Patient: sex F, age 74
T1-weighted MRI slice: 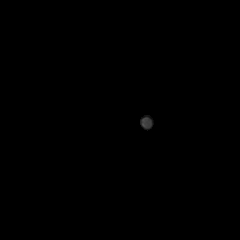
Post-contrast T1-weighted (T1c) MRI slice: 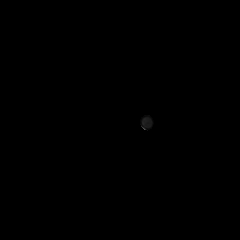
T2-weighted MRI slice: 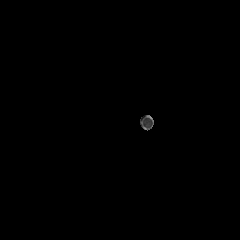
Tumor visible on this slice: no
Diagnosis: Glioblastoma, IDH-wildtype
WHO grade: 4